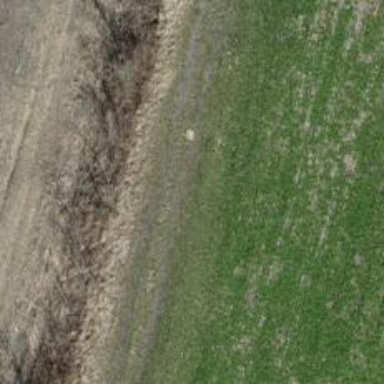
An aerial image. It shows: Path covered with grass.